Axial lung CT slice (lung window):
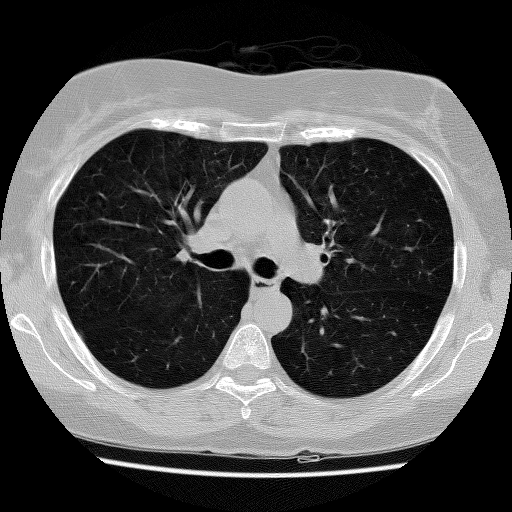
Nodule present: no